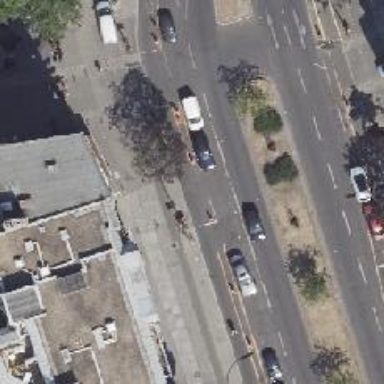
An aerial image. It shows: Cycleway lane with asphalt surface. There is kerb and row of trees separating the cycleway on the right.